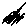
Label: star